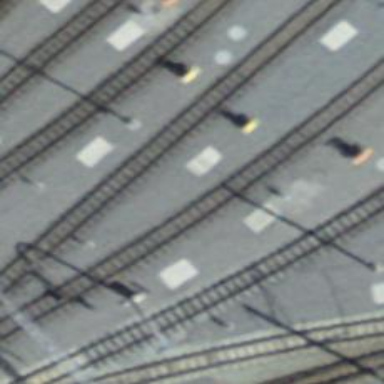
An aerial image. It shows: Narrow-gauge railway with single track running through yard. The railway is electrified with contact line.